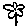
Label: flower